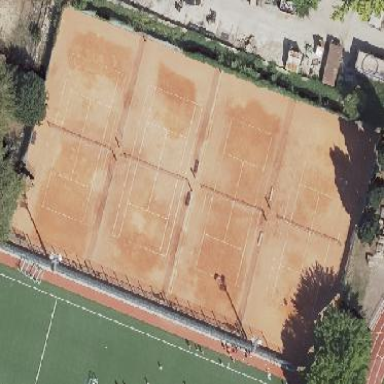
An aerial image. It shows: Sandy tennis court on pitch designated for leisure land.